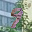
Label: 9